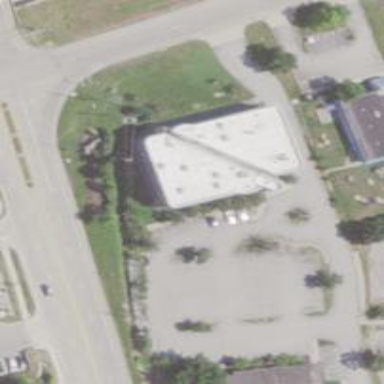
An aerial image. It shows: Clinic.